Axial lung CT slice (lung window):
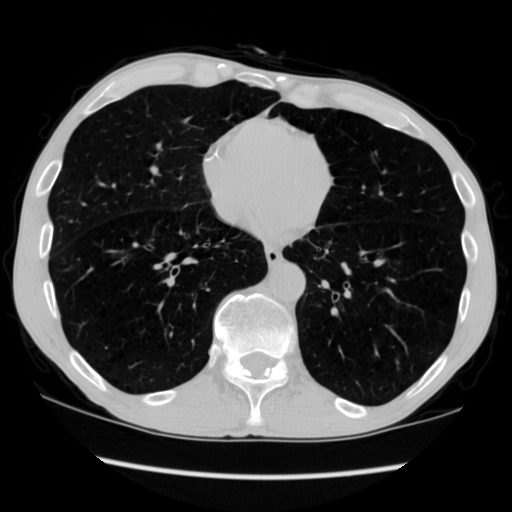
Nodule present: no